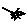
Label: bird